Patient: sex F, age 54
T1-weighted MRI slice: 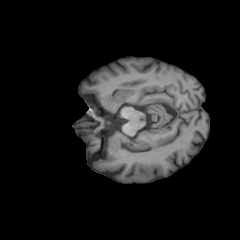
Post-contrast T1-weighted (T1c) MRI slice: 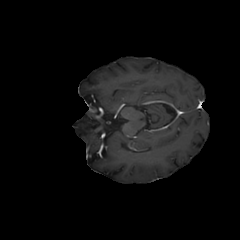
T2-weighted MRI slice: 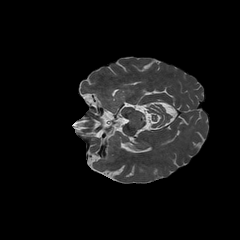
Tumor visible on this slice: no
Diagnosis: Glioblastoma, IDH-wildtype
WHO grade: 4